Question: I'm currently running ubuntu 14.04 (with compiz window manager) and have difficulty disabling a shortcut while gnome-terminal is in focus. It's regarding the (annoying and useless) "find" window which pops up after hitting ++.

This keybinding is mentioned in:
'''
1) ccsm -> general options -> keybindings
2) ccsm -> commands -> keybindings
2) gconf-editor -> /apps/gnome-terminal/keybindings
4) dconf-editor -> /org/gnome/terminal <-- entry does not exist
5) gnome-terminal -> edit -> keyboard shortcuts
6) system settings -> keyboard -> shortcuts -> [all entries]
'''
I have tried without success:
1. Setting ctrl-shift-F as a shortcut explicitly with different behaviour, e.g. switch tab, in gnome terminal
2. Editing /home/USER/.gtkrc, .gtkrc-2.0 and .gtkrc-3.0 to: binding "CustomNoSearch"
{
unbind "<ctrl><shift>f"
}
class "*" binding "CustomNoSearch"
3. Editing /home/USER/.config/gtk-2.0/gtk-keys.css and ../git-3.0/gtk-keys.css: @binding-set custom-no-search
{
unbind "<ctrl><shift>f";
}
GtkEntry {
gtk-key-bindings: custom-no-search;
}
4. Changing keyboard input method system from IBUS to None (system settings->language support->keyboard input method system) disables everything, including ctrl-shift-F, but this is too much.
At this point I have run out of ideas. Where is this behaviour defined?
Any help is much appreciated!
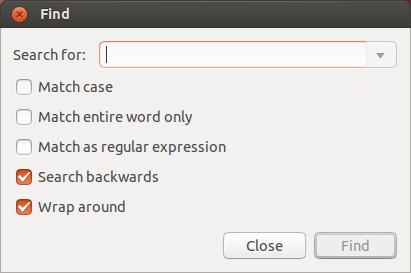
Answer: You can just disable it in the <URL>.
Click on the entry under the Shortcut Key column and, when you're prompted for a new key binding ("New Accelerator..."), press to disable the shortcut.